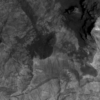
Label: not_dusty